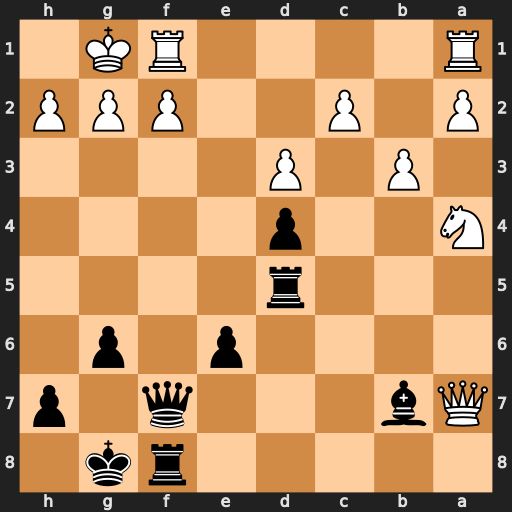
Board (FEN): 5rk1/Qb3q1p/4p1p1/3r4/N2p4/1P1P4/P1P2PPP/R4RK1
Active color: b
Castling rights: -
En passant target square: -
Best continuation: Rg5 f3 Rxg2+ Kxg2 Bxf3+